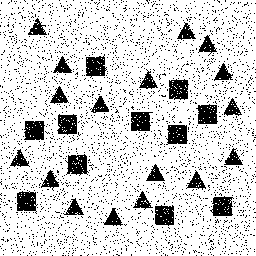
Squares: 11
Triangles: 17
Stars: 0
Total shapes: 28